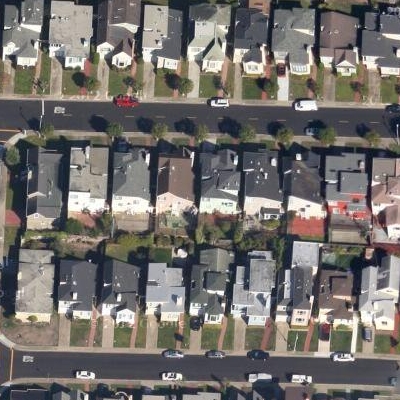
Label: Resident